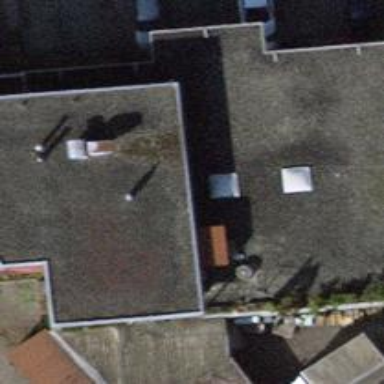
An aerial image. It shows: Industrial building with flat roof.